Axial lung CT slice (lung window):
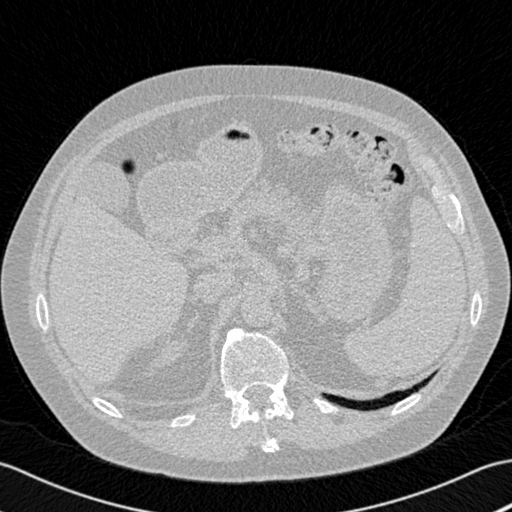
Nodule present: no